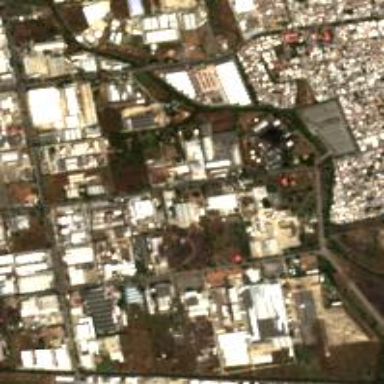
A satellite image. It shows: Industrial area.